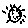
Label: moon